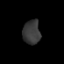
Tissue: prostate
Cell type: T cells
Senescence score: 0.2131
Nuclear area (px): 413
Mean DAPI intensity: 56.412